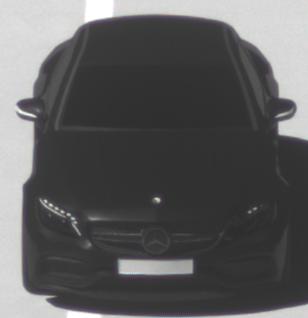
Make: Mercedes-Benz
Model: C 43 AMG
Detailed model: C-Class (205) AMG Limousine
Model produced from: 2016/10
Model produced until: 2018/04
Doors: 4
Color: black
Road condition: dry road
Daytime: midday
Contrast: high contrast